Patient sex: M
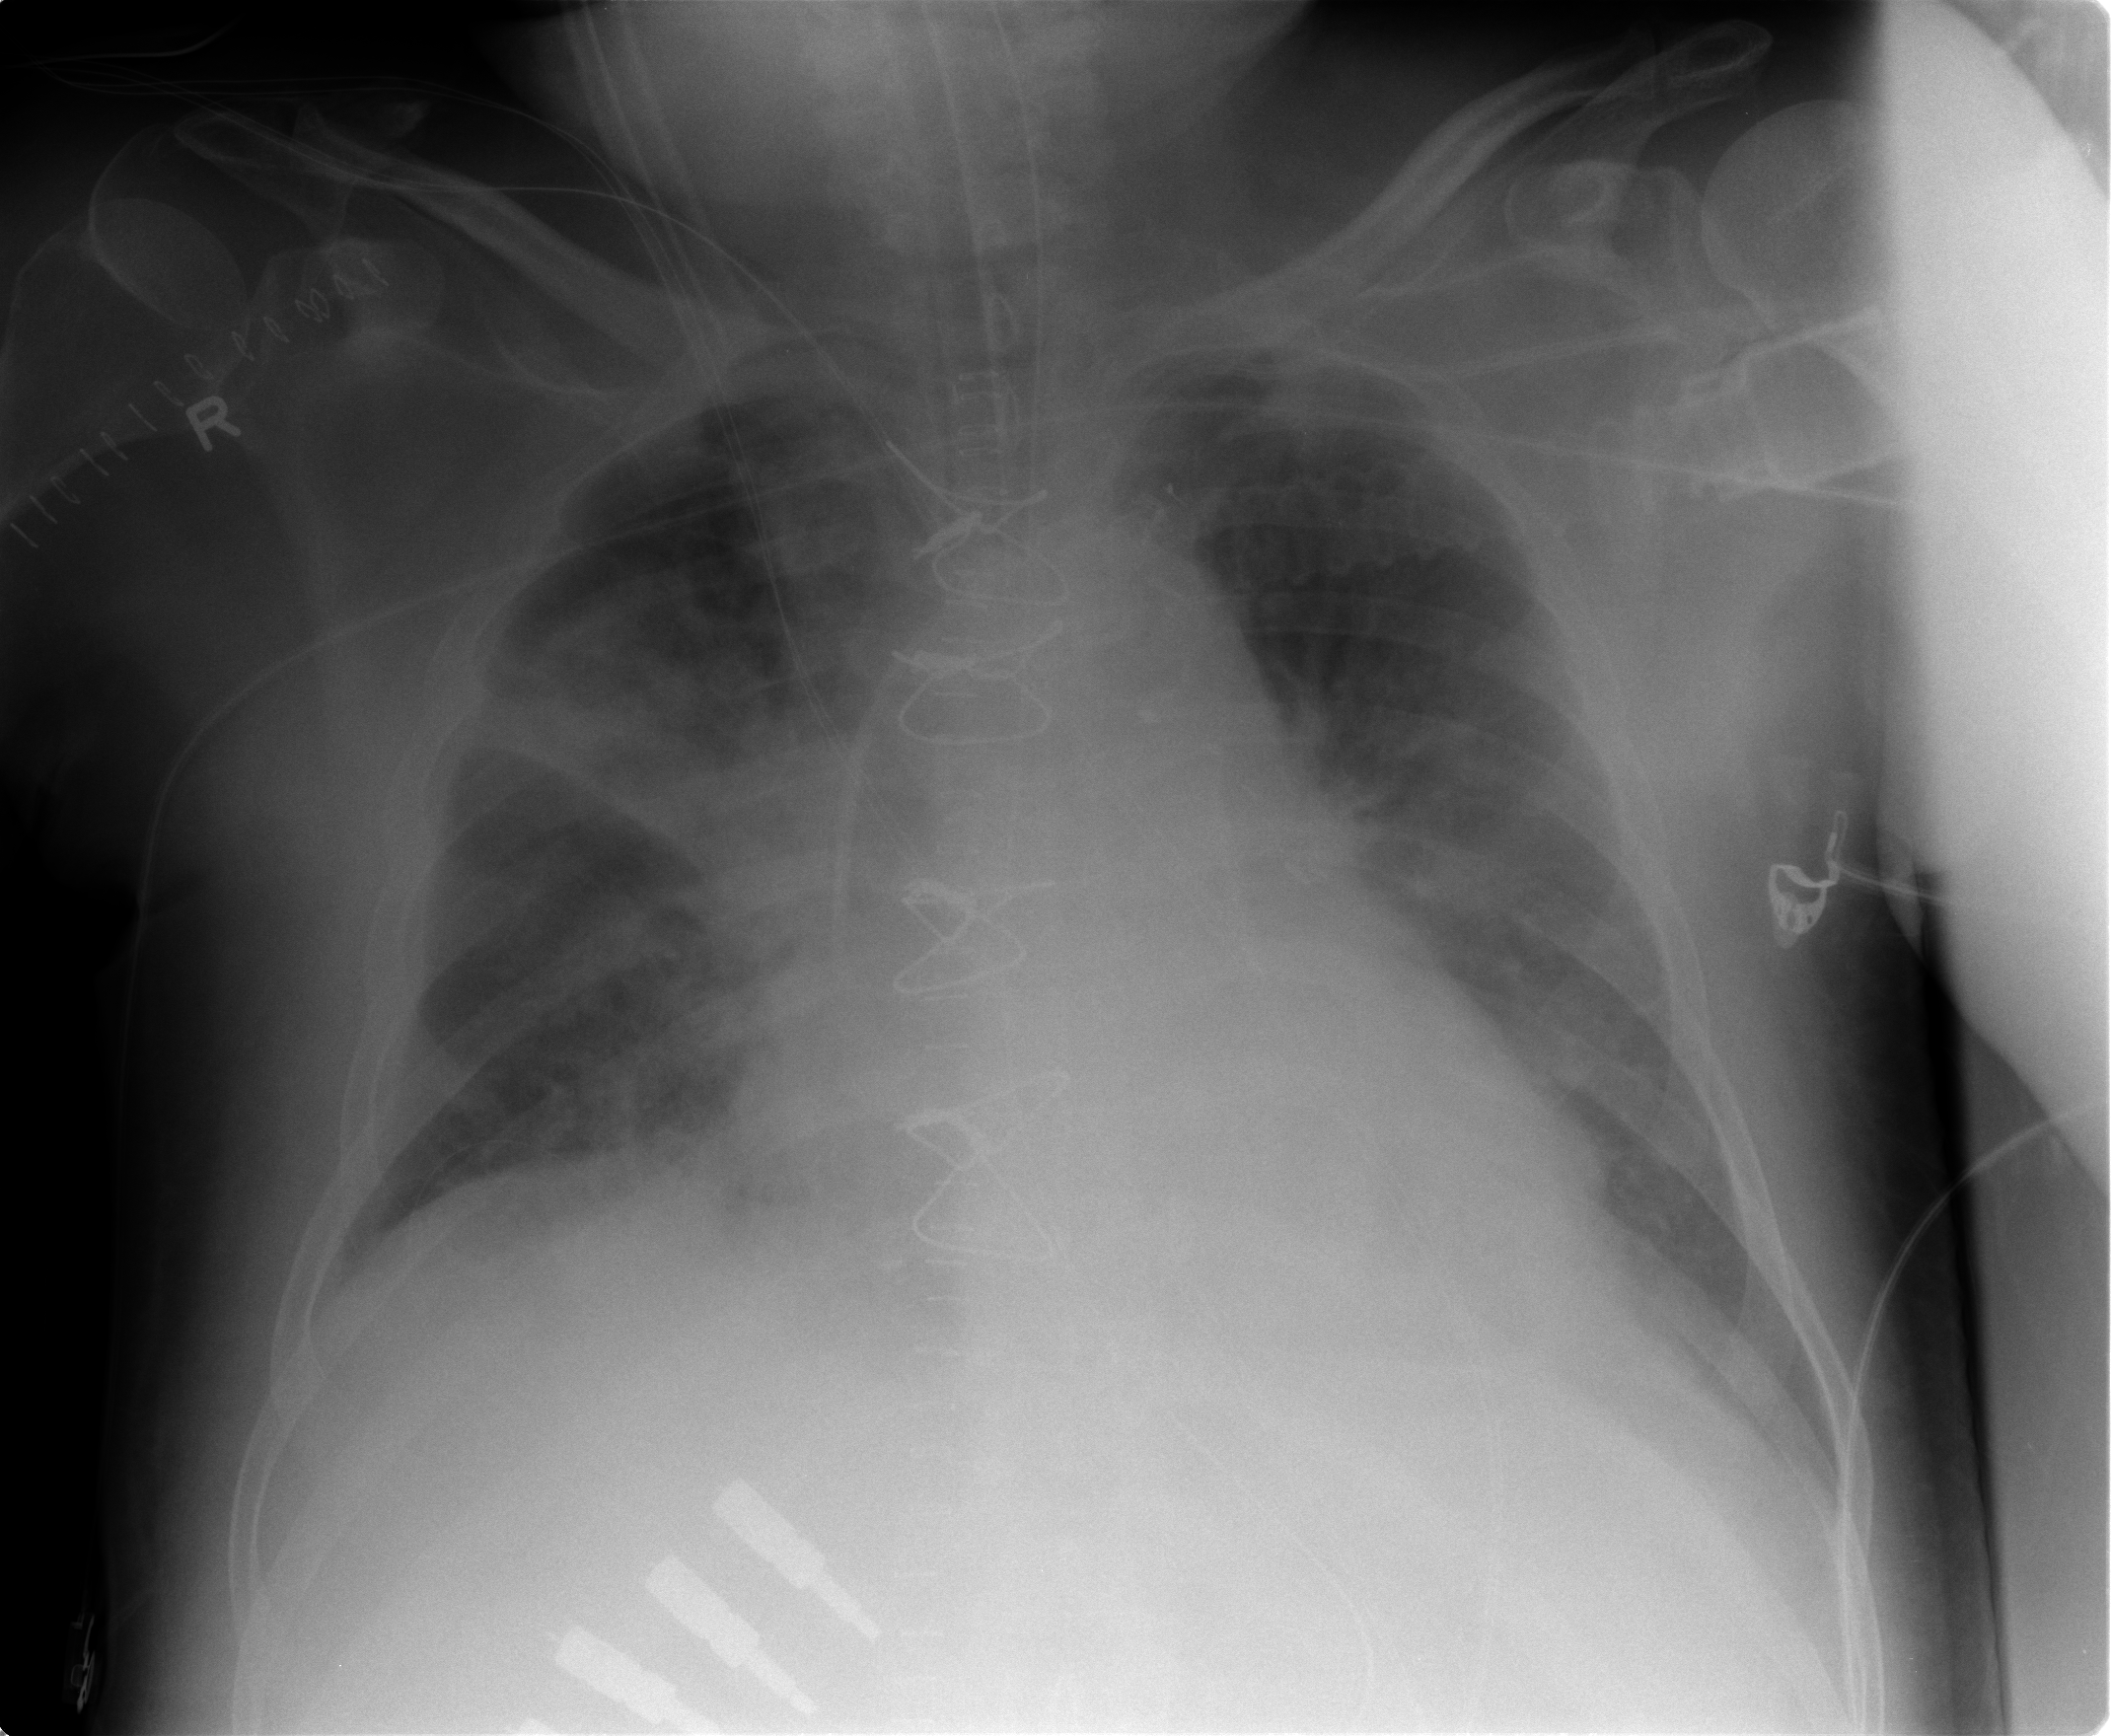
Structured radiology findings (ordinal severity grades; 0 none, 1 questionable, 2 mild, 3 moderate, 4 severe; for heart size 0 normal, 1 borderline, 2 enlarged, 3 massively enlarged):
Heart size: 2
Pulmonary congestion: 2
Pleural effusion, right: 2
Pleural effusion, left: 2
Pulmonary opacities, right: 3
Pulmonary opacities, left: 0
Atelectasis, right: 2
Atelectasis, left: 2